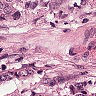
Metastatic tissue present: yes